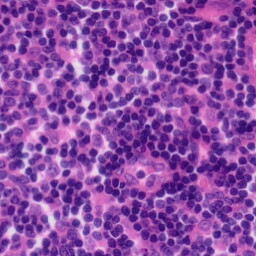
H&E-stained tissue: Tonsil